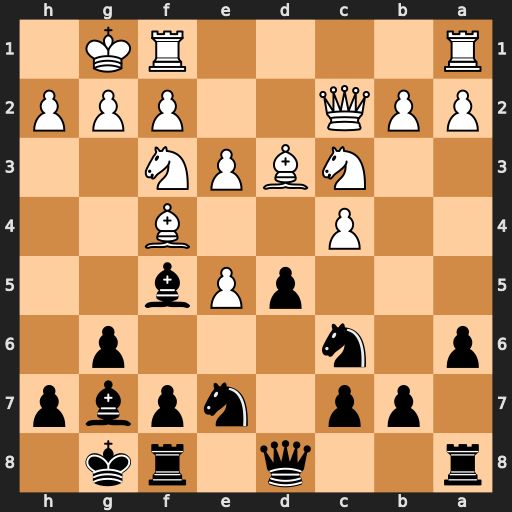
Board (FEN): r2q1rk1/1pp1npbp/p1n3p1/3pPb2/2P2B2/2NBPN2/PPQ2PPP/R4RK1
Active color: b
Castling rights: -
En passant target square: -
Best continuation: Nb4 Bxf5 Nxc2